Question: The new Google Docs UI features cool gray scrollbars.

These appear to be regular scrollbars styled with selectors like '::-webkit-scrollbar-thumb'. Which is nice and accessible.
However, I can't get arrow buttons to appear (circled on the screenshot). Inspector shows no corresponding DOM elements or any special CSS. So the question is,
Please check out <URL>.
Edit:
So it seems that just not all css rules appear in the Inspector.
In particular, you'd need '::-webkit-scrollbar-button:vertical:decrement' and '::-webkit-scrollbar-button:vertical:increment', and their 'horizontal' equivalents.
Please see <URL>.
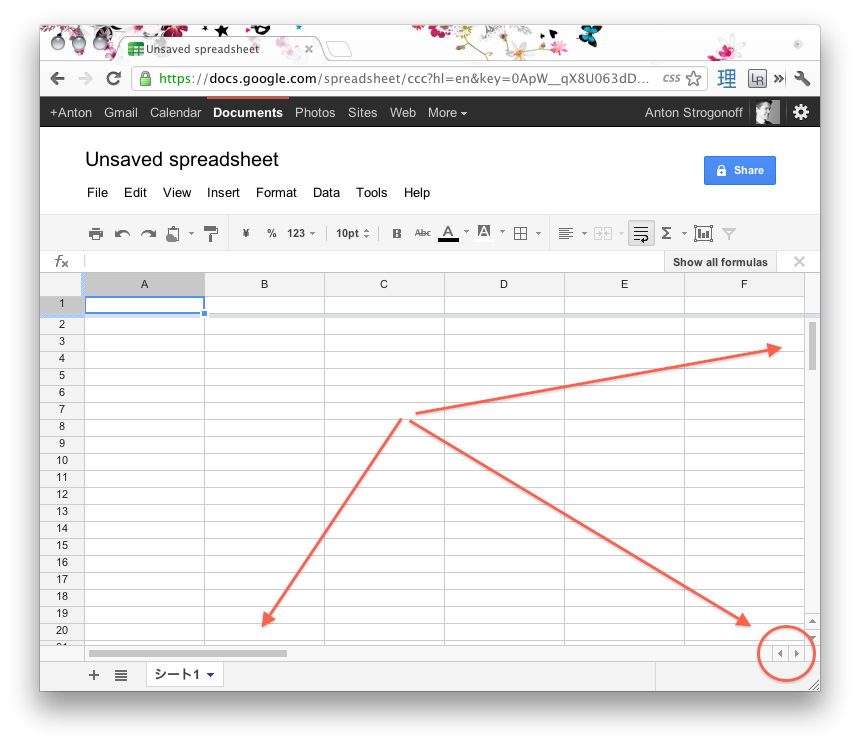
Answer: It looks like the css tags for the handles don't show up in Chrome's dev tools. You have to examine the source of the sample to see what is really going on.
<URL>